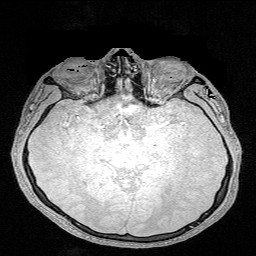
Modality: FLASH
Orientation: coronal
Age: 23
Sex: male